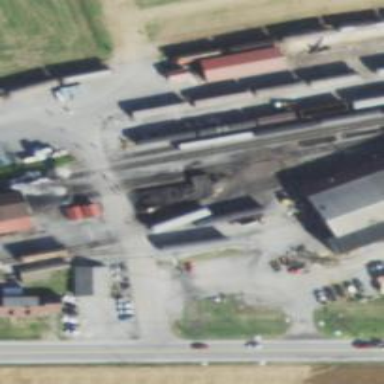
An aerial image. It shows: Preserved rail yard. The area contains preserved railway tracks.